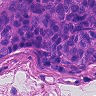
Metastatic tissue present: yes